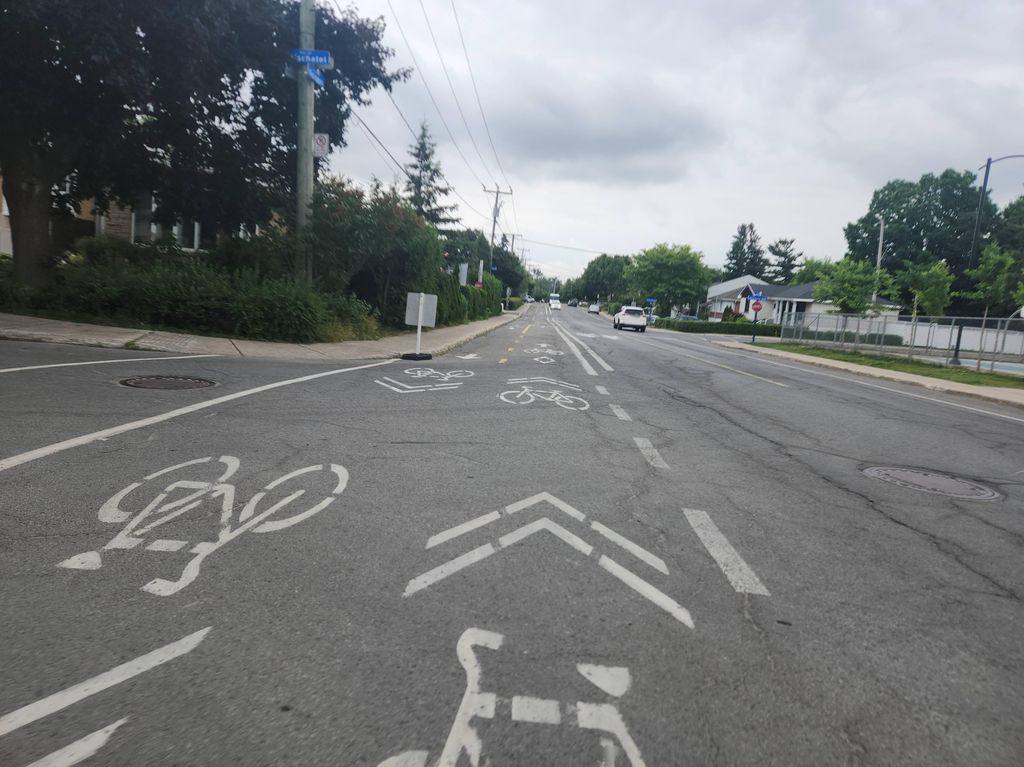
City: montreal